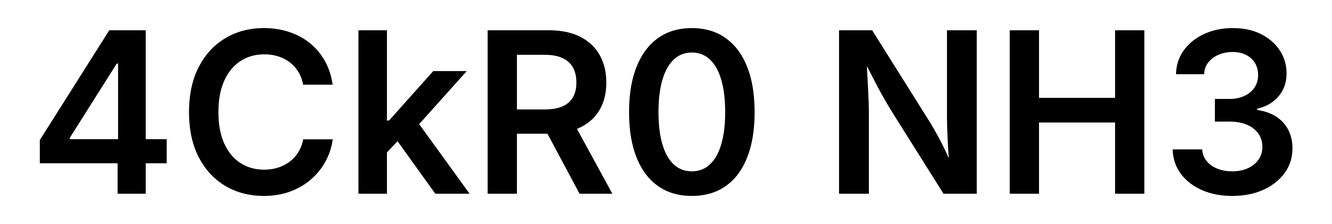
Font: Inter_SemiBold